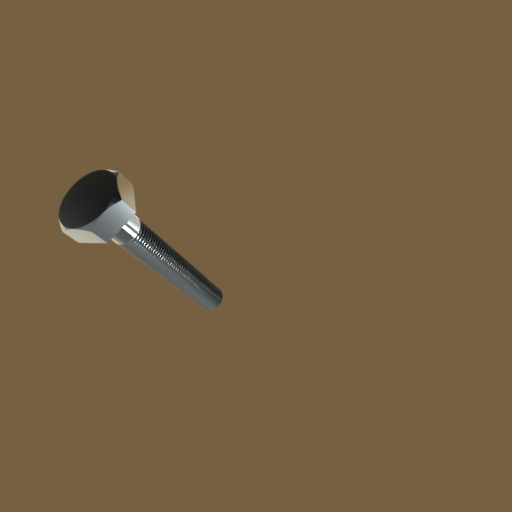
Label: bolt